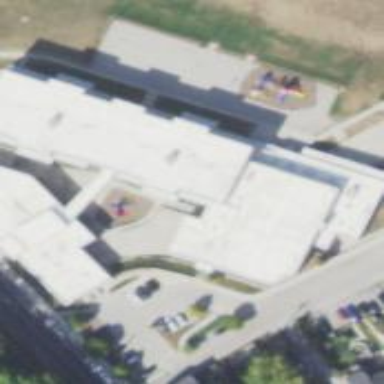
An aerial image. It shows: School building.